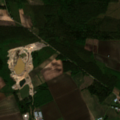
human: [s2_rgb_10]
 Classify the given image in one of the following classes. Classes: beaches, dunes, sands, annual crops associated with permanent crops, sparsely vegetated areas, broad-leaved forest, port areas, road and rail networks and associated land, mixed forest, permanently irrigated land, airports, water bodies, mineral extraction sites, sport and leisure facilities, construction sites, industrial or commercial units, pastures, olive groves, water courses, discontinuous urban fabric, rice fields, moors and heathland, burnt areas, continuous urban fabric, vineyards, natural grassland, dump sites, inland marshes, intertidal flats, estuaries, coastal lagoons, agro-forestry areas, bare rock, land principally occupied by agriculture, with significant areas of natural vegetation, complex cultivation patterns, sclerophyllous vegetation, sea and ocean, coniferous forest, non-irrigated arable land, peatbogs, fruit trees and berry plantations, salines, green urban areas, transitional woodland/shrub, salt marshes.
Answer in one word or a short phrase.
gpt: non-irrigated arable land, coniferous forest, mixed forest, transitional woodland/shrub